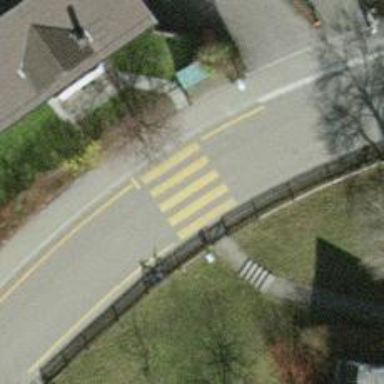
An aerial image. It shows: Uncontrolled road crossing with markings.